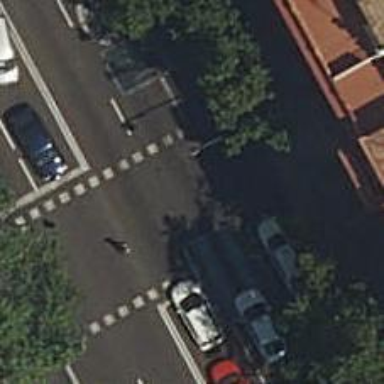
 there are traffic signals and zebra crossing."